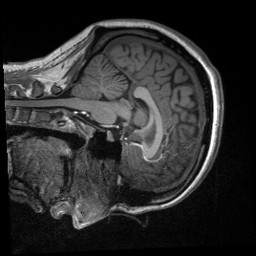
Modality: T1w
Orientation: sagittal
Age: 33
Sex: female
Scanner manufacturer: siemens
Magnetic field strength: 3 T
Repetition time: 2.53 s
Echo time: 0.00219 s